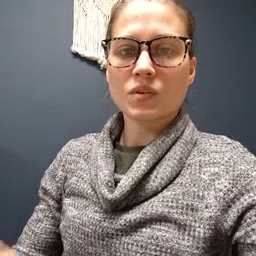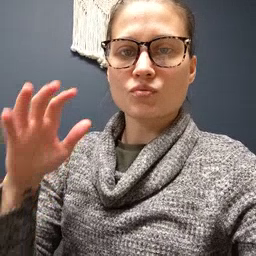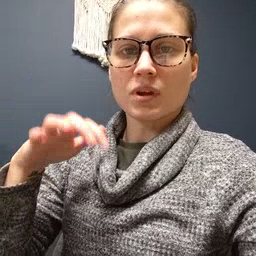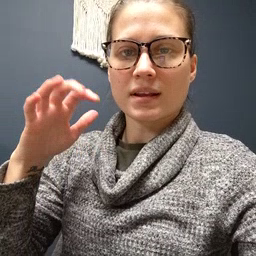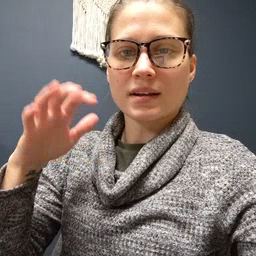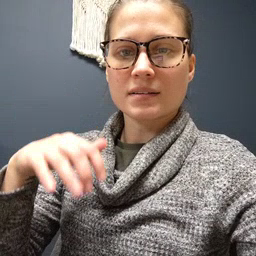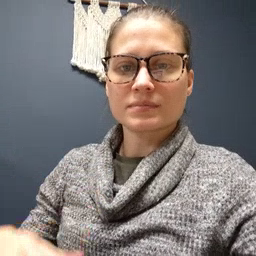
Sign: rain